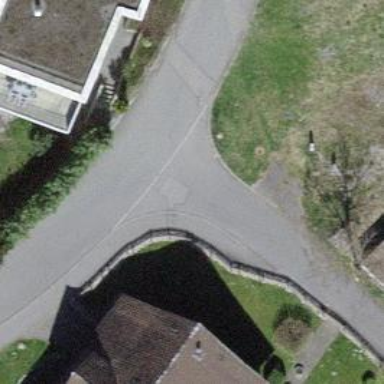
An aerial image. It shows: Sidewalk along the footway.